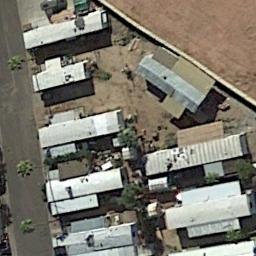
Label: mobile_home_park